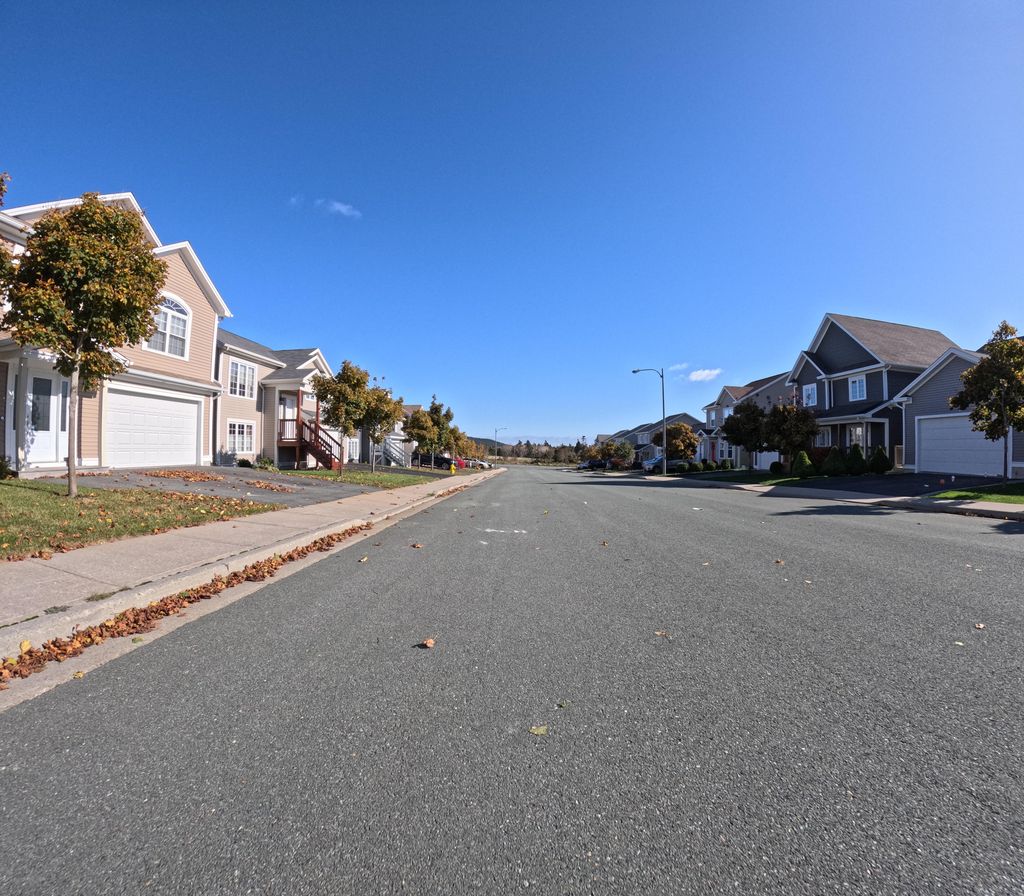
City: st_johns